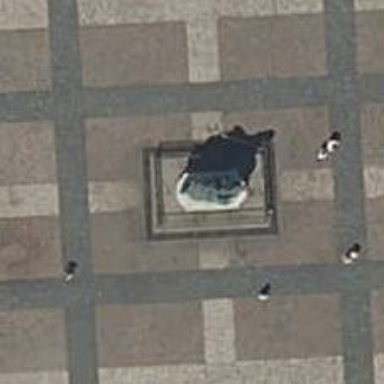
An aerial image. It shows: Statue memorial. The artwork is statue.